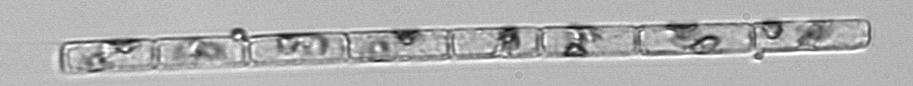
Label: Guinardia_delicatula